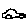
Label: car